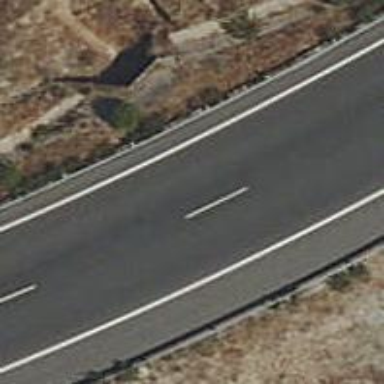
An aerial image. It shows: Motorway link.